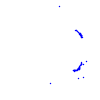
Particle: proton